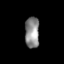
Tissue: skin
Cell type: Others
Senescence score: 0.6899
Nuclear area (px): 433
Mean DAPI intensity: 140.928